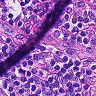
Metastatic tissue present: no